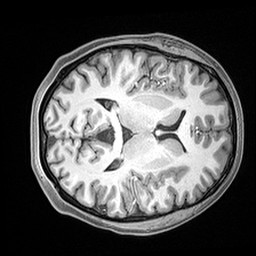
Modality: T1w
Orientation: axial
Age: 26
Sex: female
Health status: healthy
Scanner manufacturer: siemens
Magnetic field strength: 3 T
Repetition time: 2.4 s
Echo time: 0.00217 s